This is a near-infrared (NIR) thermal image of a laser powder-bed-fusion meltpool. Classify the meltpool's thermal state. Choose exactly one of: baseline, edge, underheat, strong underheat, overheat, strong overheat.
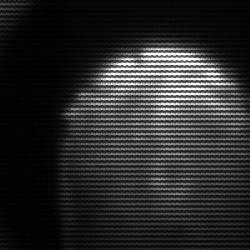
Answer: edge